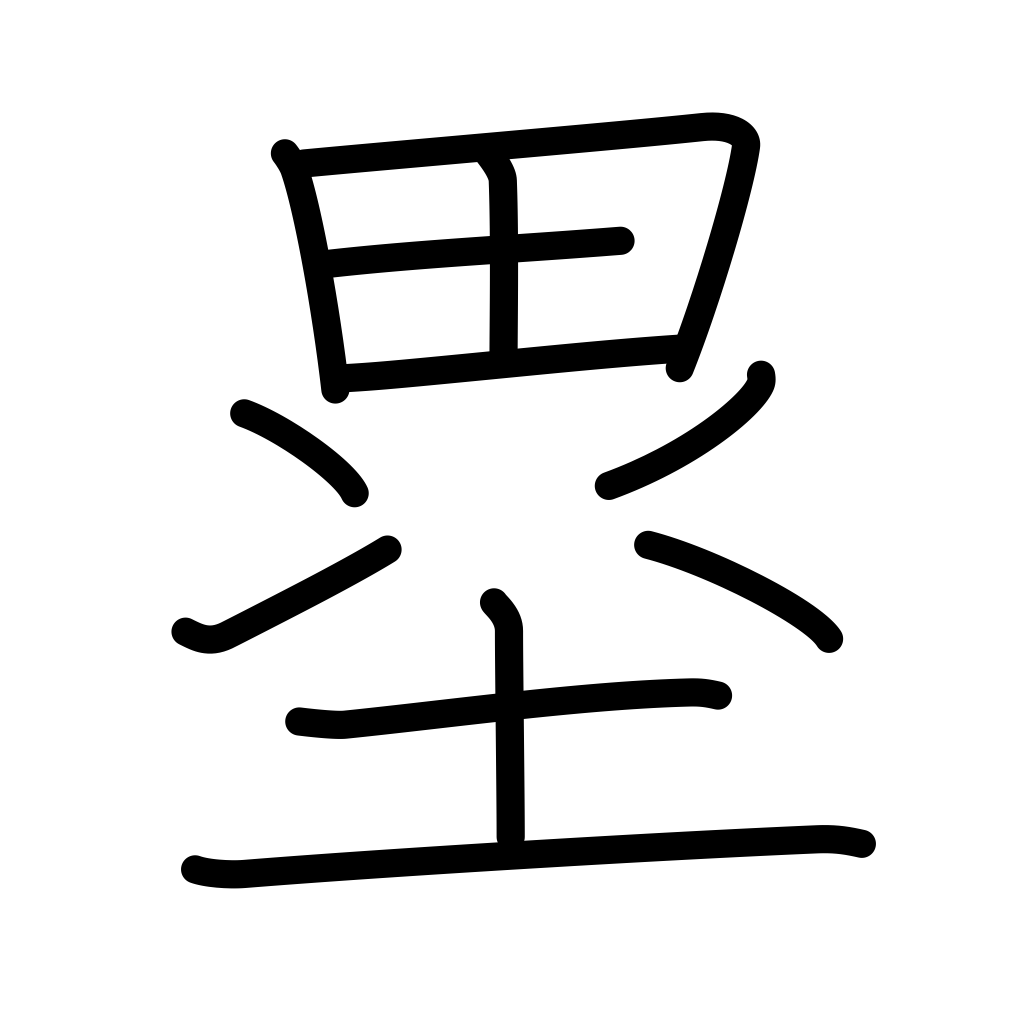
Meaning: bases, fort, rampart, walls